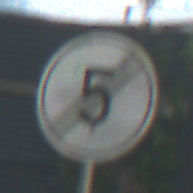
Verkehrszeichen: EndeGeschwindigkeit5
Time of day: MorningAfternoon
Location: Outdoor (Urban)
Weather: PartlyCloudy
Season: NotSpecified
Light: Natural